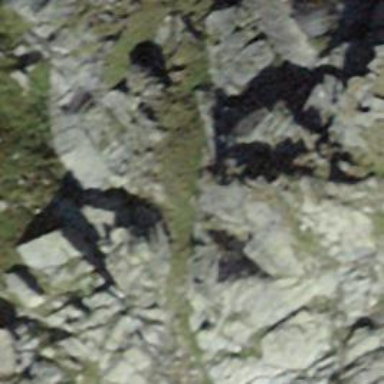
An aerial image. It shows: Cliff in nature.